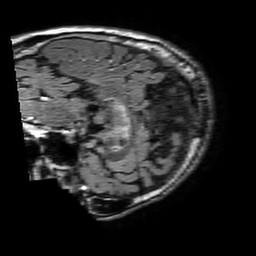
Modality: FLAIR
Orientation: sagittal
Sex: male
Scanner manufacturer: philips
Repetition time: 11 s
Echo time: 0.125 s